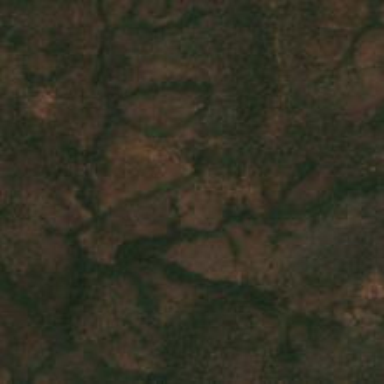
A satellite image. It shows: Forest area.